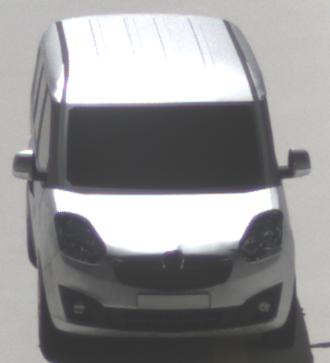
Make: Opel
Model: Combo Combi L1H1 1.4
Detailed model: Combo (D) Combi
Model produced from: 2012/01
Model produced until: 2013/11
Doors: 5
Color: white
Road condition: dry road
Daytime: midday
Contrast: high contrast